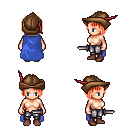
a pixel art fantasy rpg character, female body template, human, light skin, blue cape, metal pants, red pageboy hairstyle, leather cap, brown shoes, dagger, four views (front, back, left, right), 2x2 character sprite sheet, small pixel art, hard edges, no anti-aliasing